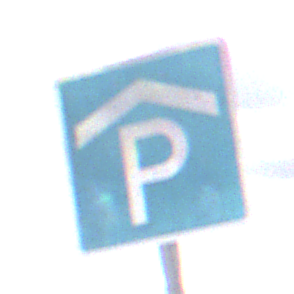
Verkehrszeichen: Parkhaus
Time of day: MorningAfternoon
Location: Outdoor (Suburban)
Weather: PartlyCloudy
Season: NotSpecified
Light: Natural